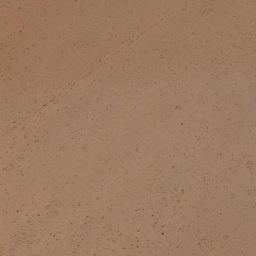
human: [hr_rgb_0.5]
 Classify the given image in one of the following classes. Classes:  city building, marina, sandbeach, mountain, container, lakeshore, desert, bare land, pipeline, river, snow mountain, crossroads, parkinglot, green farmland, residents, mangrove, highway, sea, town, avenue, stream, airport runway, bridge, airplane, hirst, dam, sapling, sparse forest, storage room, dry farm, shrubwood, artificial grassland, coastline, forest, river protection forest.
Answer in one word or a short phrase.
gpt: desert